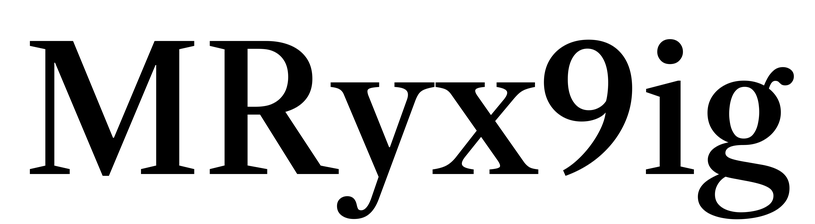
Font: LibreCaslonText_Medium